Interaction volume radius: 5 \u00c5
Interaction volume height: 15 \u00c5
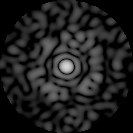
Disorder parameter: 0.8698